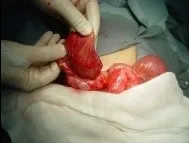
Mesenteric cyst in the small bowel mesentery, closely approximating the bowel wall.
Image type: medical_photograph (other_medical_photograph)